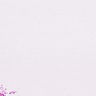
Metastatic tissue present: no